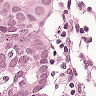
Metastatic tissue present: yes